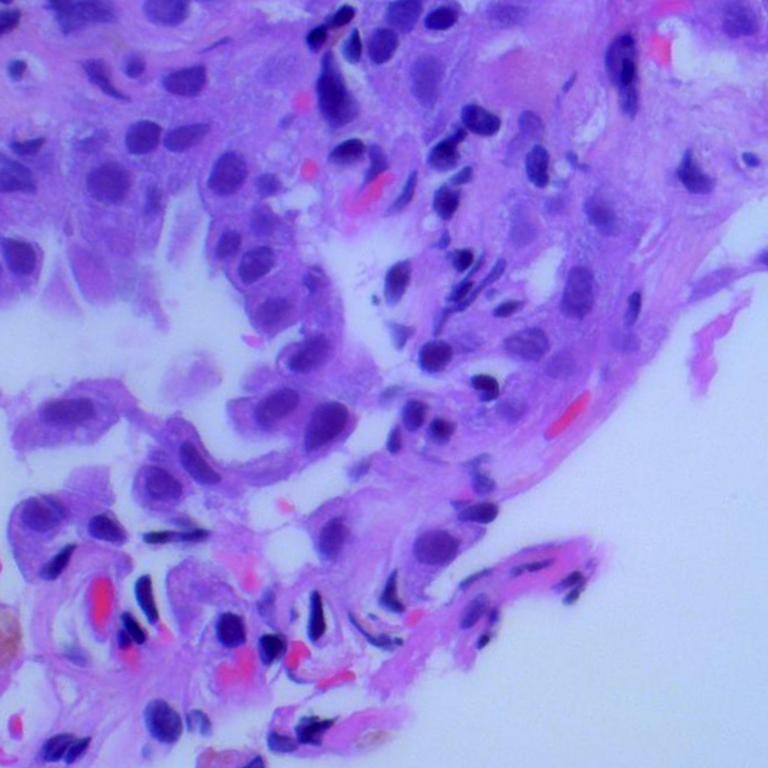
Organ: lung
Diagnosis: adenocarcinomas